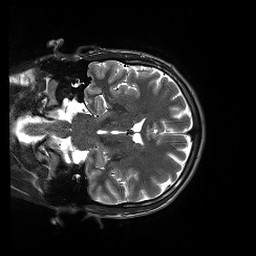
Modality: T2w
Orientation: coronal
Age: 21
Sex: male